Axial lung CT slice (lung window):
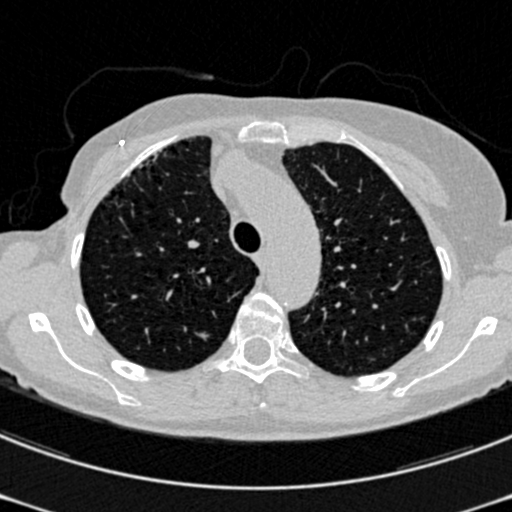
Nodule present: no